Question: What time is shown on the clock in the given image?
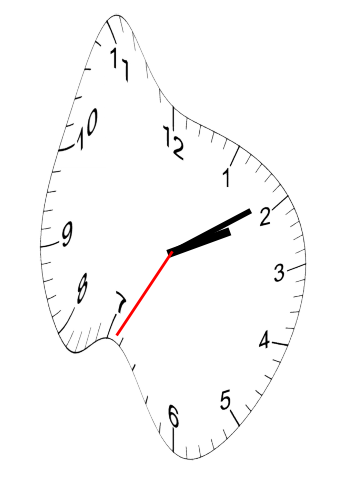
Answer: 02:09:35